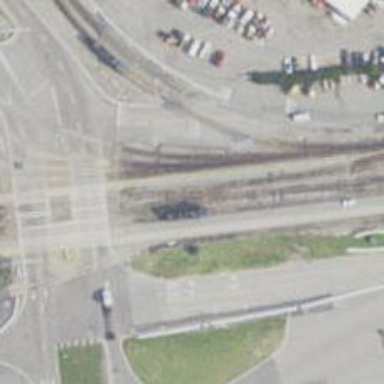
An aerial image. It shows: Railway yard in service.